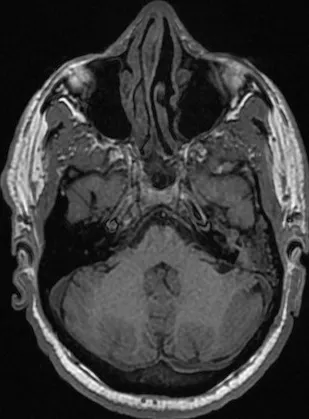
Magnetic resonance imaging (MRI) revealed a tissue process occupying the left middle ear in T1 isosignal.
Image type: radiology (mri)